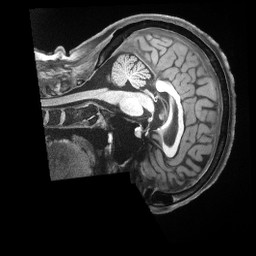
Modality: T1w
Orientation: sagittal
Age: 59
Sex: female
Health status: ill
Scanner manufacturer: siemens
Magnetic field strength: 3 T
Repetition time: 2.5 s
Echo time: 0.00181 s